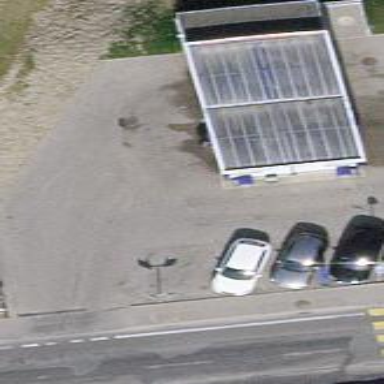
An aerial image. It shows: Building serving as car wash facility.